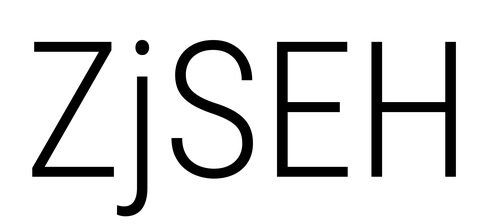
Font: Roboto_Condensed_Light